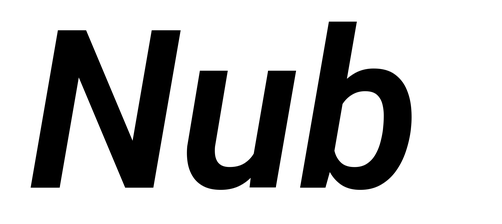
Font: Roboto-Italic_SemiBold_Italic